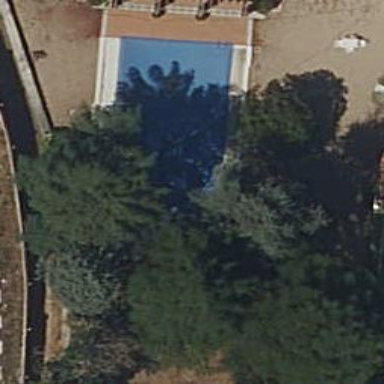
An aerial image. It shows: Swimming pool located in leisure land.